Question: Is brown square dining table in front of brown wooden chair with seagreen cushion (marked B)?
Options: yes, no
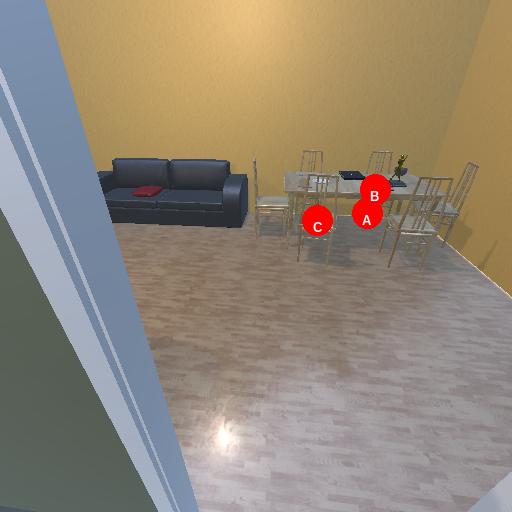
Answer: yes